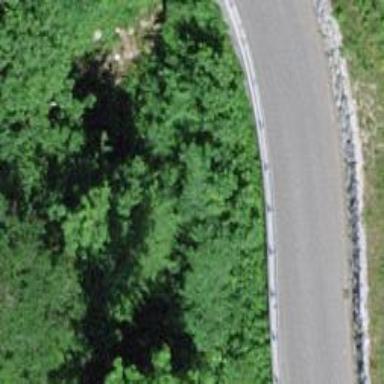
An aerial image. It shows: Culvert tunnel.